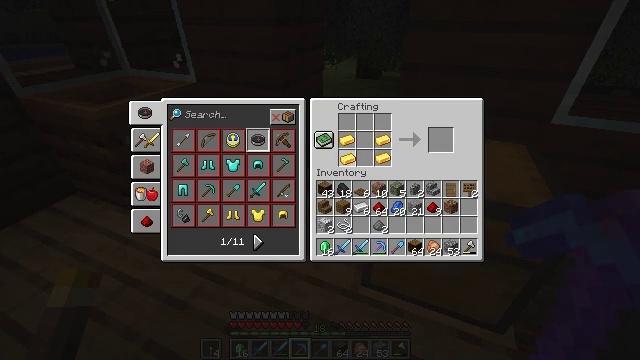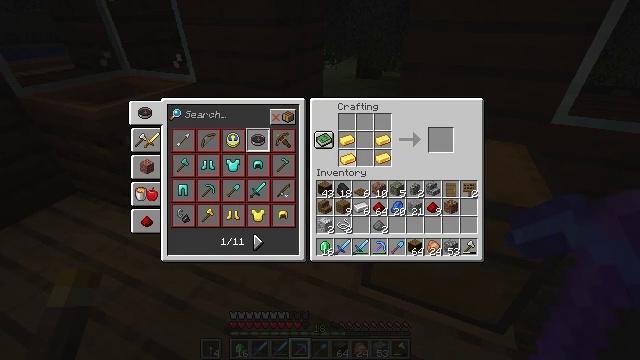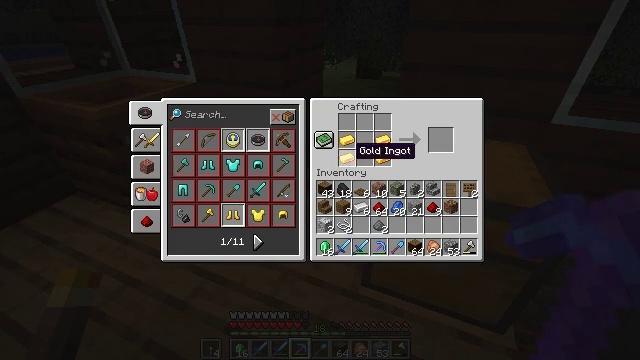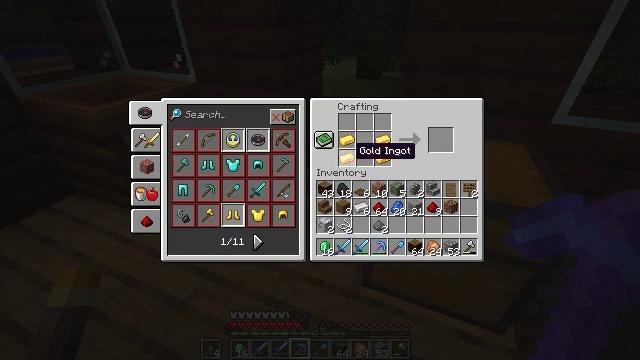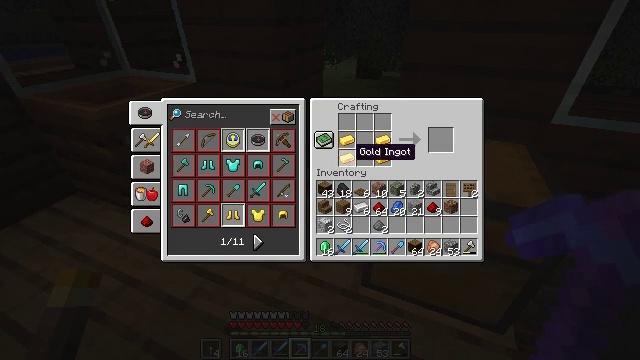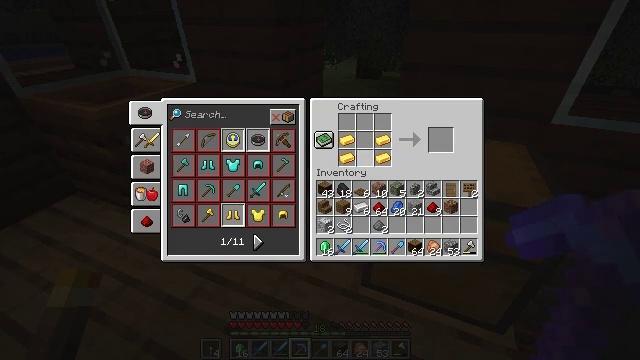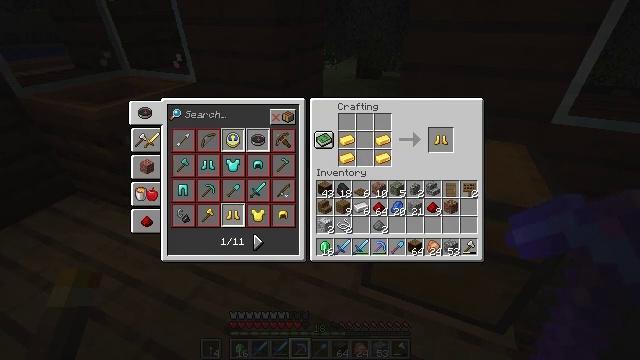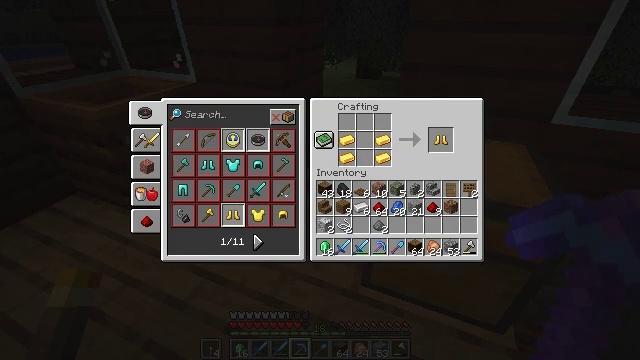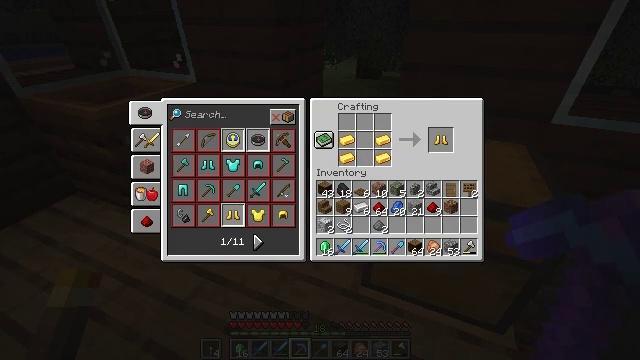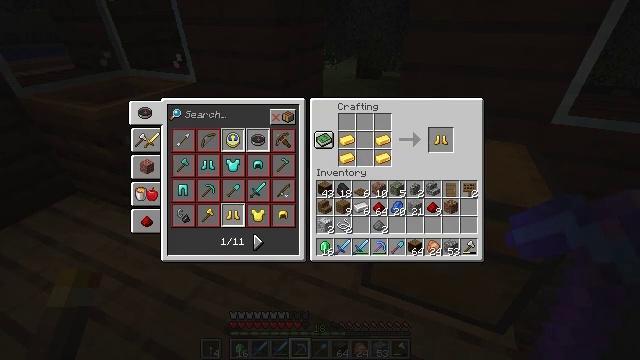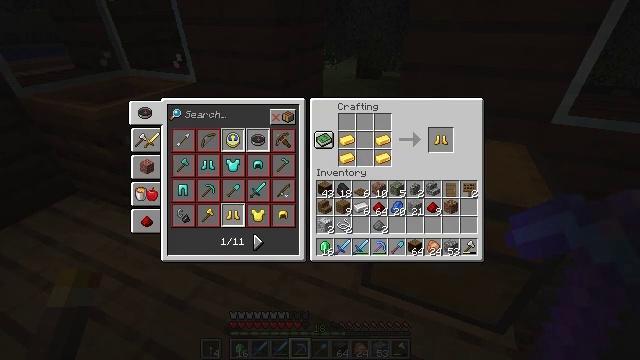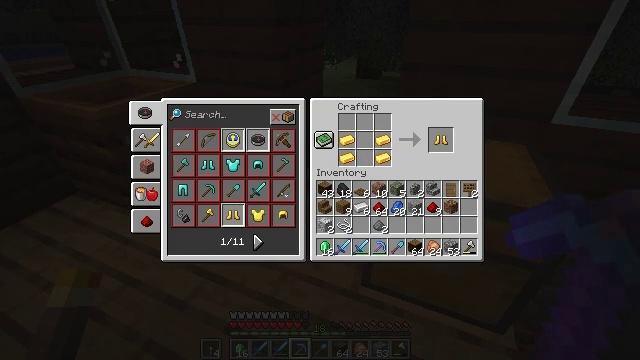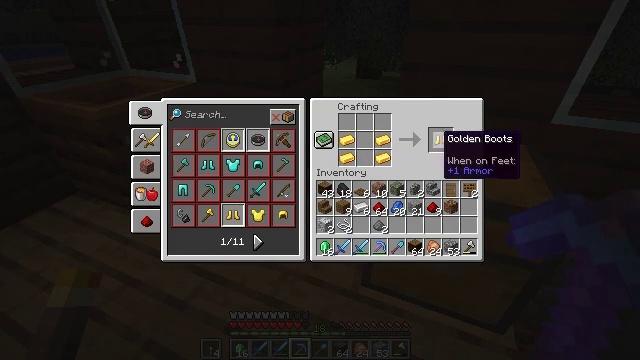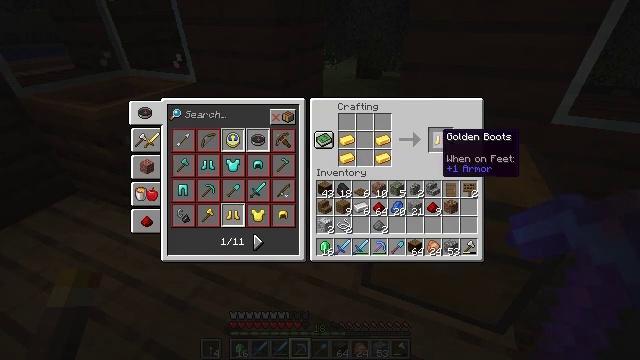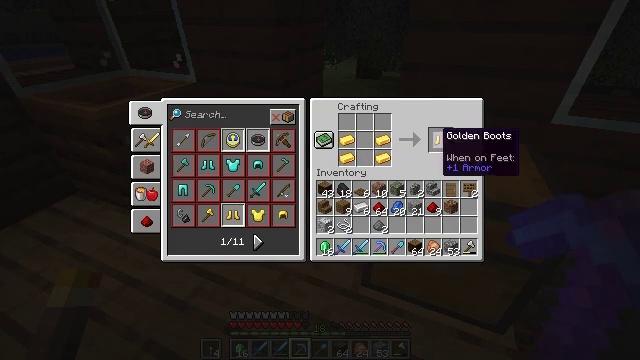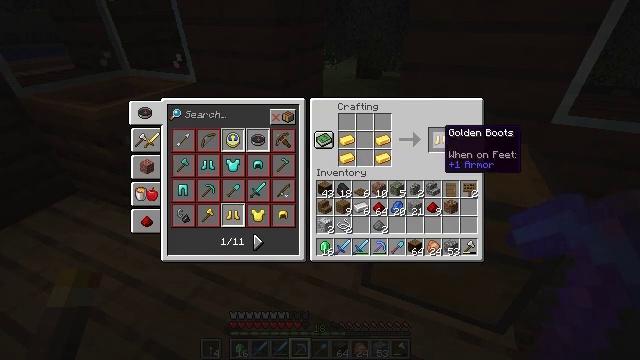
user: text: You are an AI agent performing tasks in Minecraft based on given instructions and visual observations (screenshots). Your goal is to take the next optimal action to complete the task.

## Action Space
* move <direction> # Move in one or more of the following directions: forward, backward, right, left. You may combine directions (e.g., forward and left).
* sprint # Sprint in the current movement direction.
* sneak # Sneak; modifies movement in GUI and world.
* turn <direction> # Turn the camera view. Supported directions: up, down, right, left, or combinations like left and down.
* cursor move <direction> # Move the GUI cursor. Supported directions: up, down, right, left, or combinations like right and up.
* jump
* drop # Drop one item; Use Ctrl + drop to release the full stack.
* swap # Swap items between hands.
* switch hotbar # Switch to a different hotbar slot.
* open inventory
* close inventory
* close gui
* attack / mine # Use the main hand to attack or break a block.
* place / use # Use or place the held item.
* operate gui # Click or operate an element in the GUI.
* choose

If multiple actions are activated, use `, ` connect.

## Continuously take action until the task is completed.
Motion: motion action
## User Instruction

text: Create golden boots using the crafting table.
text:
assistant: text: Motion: operate gui
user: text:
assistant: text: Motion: no_op
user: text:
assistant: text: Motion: no_op
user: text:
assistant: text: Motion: no_op
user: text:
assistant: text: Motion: cursor move right
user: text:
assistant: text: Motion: cursor move right
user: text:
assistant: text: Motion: cursor move right
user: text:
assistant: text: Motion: sneak, cursor move right
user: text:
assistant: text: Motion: sneak
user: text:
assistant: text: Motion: sneak
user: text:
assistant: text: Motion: sneak, cursor move up
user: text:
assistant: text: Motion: sneak
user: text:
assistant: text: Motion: sneak
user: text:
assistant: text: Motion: sneak
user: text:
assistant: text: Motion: sneak
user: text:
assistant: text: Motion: sneak, operate gui
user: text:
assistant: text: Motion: sneak, operate gui
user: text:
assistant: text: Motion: sneak, operate gui
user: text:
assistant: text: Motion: sneak
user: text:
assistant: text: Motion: sneak
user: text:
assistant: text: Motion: sneak